Question: I am building a Ribbon Frame similar to the one below but I don't know how to draw on the border/ title bar of the JFrame. I need to draw an elipse on the top-left corner on the JFrame border/ title bar, similar to the one below. Is there any way i could do this in Java, if not how would I go about creating an aero style border.

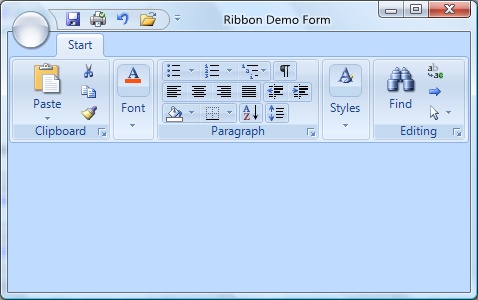
Answer: This can be easily done using the... Wait for it... The 'JRibbonFrame'. In order to use it however, you'll need to get the Flamingo Framework. It's pretty simple to use! <URL> Flamingo to get things working.

It doesn't look like a "real" ribbon frame, though.

I'm not sure, but apparently you can end up with something like this too.
The project is dead by the looks of it (updated 3 years ago), so I would only recommend it if you used 'setUndecorated();' on your frame. This will hide the title bar. Then, you could add custom buttons that would replace the buttons on the title bar (close, minimize, maximize).
You could also <URL>